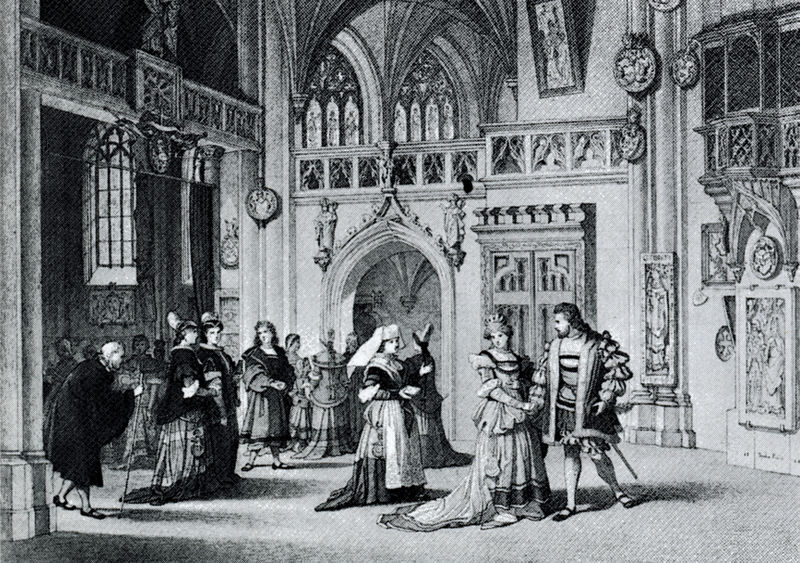
Titel: Szenenillustration zu "Die Meistersinger von Nürnberg" nach der Münchner Uraufführung vom 21.Juni 1868. 1. Aufzug, 1.Szene, Inneres der Katharinenkirche in Nürnberg
Künstler: Theodor Pixis
Schlagwörter: gemälde, mann, schatten, umhang, weiß, frauen, menschen, damen, fenster, grau, holz, hüte, kleid, kleider, licht, männer, schwarz, szene, säule, tür, zeichnung, schleier, schloss, fest, gesellschaft, herren, leute, malerei, ornament, tanz, wand, architektur, diener, geschichte, kleidung, stein, herr, innenraum, brüstung, kirche, boden, figur, adel, gewänder, paar, personen, bühne, theater, gotik, krone, adlig, balkon, ansicht, bogen, türen, schürzen, grafik, graphik, hof, empore, saal, figuren, staffage, arch, architecture, celebration, church, column, court, crown, hat, king, könig, men, palace, people, priest, sword, white, window, women, black, gray, grey, lady, old, room, woman, gown, maid, zofe, tor, galerie, halle, wände, spiel, gewölbe, alter, palast, balustrade, druck, stich, kupfer, schwarzweiß, schwert, nonne, herrscher, treffen, wappen, brautpaar, dienste, gotisch, spitzbogen, man, mittelalter, building, bückling, adelig, hochzeit, königin, entrance, drawing, gothik, kupferstich, decoration, castle, glass, klieder, photo, masswerk, clock, party, royal, paare, doors, fester, ceiling, place, art, gallery, pencil, gothic, medieval, cane, shadows, mantilla, sanduhr, cabinet, royalty, königspaar, marriage, photographer, grand, queen, stained glass, cown, prit, indoors, event, stencil, wedding, ministers, dlig, königshaus, gemalin, hstorienmalerei